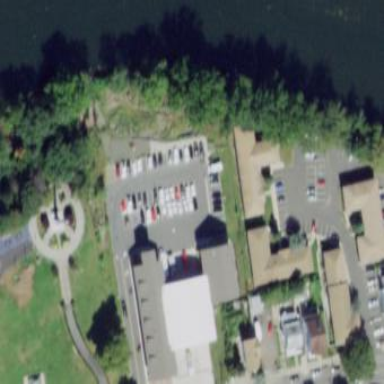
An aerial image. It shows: Fire station building.